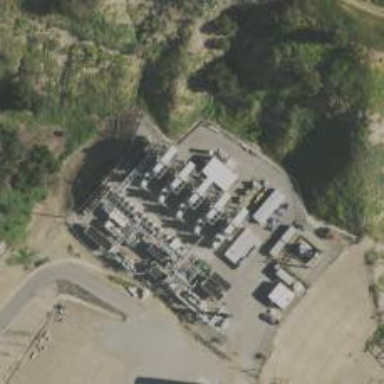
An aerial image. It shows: Gas turbine power generator.